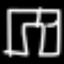
Label: pants